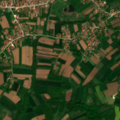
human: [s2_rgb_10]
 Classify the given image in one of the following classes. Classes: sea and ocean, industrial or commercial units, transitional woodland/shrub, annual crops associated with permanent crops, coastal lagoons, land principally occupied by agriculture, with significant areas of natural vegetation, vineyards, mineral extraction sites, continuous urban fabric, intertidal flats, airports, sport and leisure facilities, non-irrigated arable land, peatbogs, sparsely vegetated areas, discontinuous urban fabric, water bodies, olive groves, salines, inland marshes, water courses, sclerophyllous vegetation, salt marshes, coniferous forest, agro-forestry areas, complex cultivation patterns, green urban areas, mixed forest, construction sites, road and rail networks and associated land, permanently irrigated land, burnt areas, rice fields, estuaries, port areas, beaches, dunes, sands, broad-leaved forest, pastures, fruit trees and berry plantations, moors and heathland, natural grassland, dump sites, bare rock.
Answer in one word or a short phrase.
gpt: discontinuous urban fabric, complex cultivation patterns, land principally occupied by agriculture, with significant areas of natural vegetation